Question: So I'm working on a location-based iPhone app. I'm mainly testing on the iOS simulator, and as such using the Core Location Simulation. All good - I can pretend to be in New York or San Francisco or wherever.
Then I move to testing my app on my iPhone, with that checkbox still enabled. I go for a walk (in, like, the actual real world), pull out Google Maps, and realise that . In this instance my iPhone is stuck thinking that it's in London (where I live), but right central in Picadilly Circus, not where I am.
I get home, open up Xcode, and to make sure I've nailed down the cause (rather than just a weird GPS bug etc), change the 'default location' to Johannesburg. Unplug my phone, open Google Maps (and Foursquare, to be sure), same deal. Stuck in Johannesburg.
, but I can't figure out how to reset it.
Things I've tried that don't seem to work:
- -
So it seems once you've given your iPhone an arbitrary location to pretend to be in, just disabling that doesn't fix it.

Any ideas? I'm going travelling in a few days and really need my GPS to work!
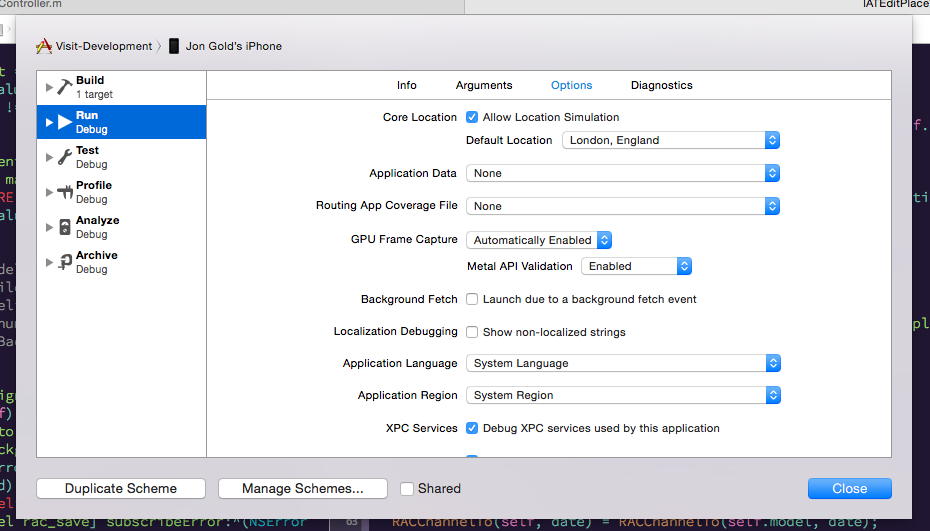
Answer: This has happened to me before, it was very strange and mysterious!
I don't remember how I fixed it, but: have you tried 'Reset Location & Privacy' in the Settings app? If all else fails, I suspect 'Reset All Settings' would maybe work.
As I try to remember, I think maybe hard rebooting the phone might also work (just turn it off, turn it back on).